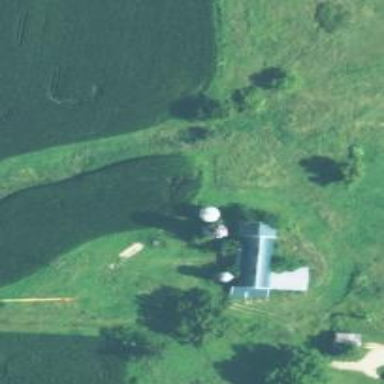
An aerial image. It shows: Silo.